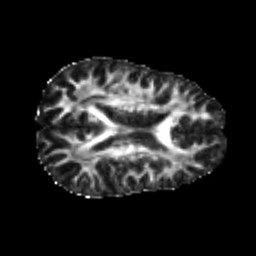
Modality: FA
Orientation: axial
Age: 24
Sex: male
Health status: healthy
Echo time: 0.074 s